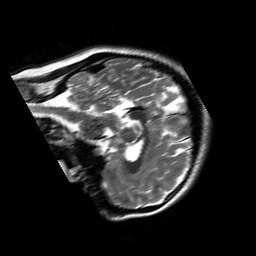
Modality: T2w
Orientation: sagittal
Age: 22
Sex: female
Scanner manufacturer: siemens
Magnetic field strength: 3 T
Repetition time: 8.53 s
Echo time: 0.091 s